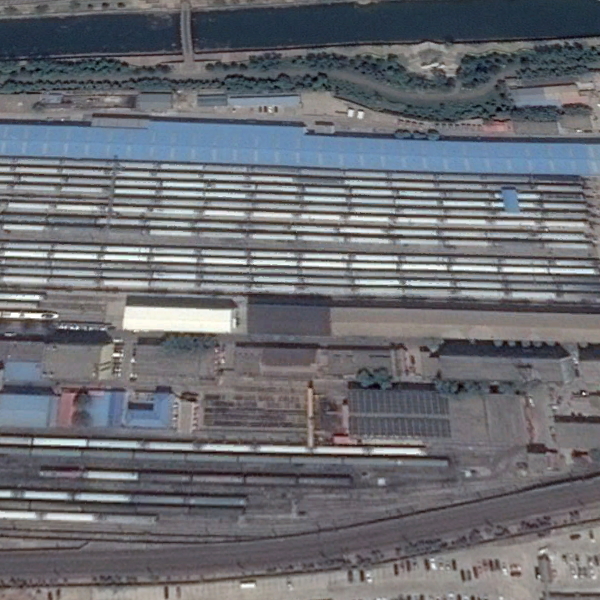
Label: RailwayStation